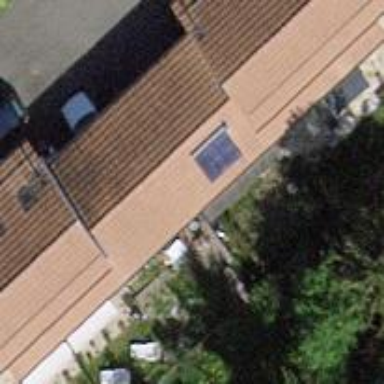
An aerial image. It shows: View of roof of building.